Current action and preconditions to check: trajectory_clear

Your task: For each precondition in the list above, predict whether it will hold at this action.

Consider the current scene as observed from the mobile robot's camera, and analyze the predicted future states of all dynamic agents (e.g., people, animals, vehicles, or any moving entities) within the NEXT SECOND.

IMPORTANT: Only answer "very likely" if you are absolutely certain—based on strong, clear evidence—that a dynamic agent will violate the precondition in the predicted future state. Do NOT answer "very likely" for unlikely, ambiguous, or low-probability risks.

Ask yourself for each precondition: Is there a high probability, with clear and convincing evidence, that the predicted future states of any dynamic agent will interfere with the predicted future state of the currently executing action within the NEXT SECOND, causing that precondition to fail?

Assess the risk level based on these predictions. Use "likely" or "very likely" if motions create a clear risk of interference.

Use "neutral" or "improbable" if agents are nearby but their predicted paths are clearly diverging or non-conflicting.

Failure Risk Categories: "very improbable", "improbable", "neutral", "likely", "very likely"

Answer Format: Output ONLY the probability_of_failure value from these categories: "very improbable", "improbable", "neutral", "likely", "very likely"

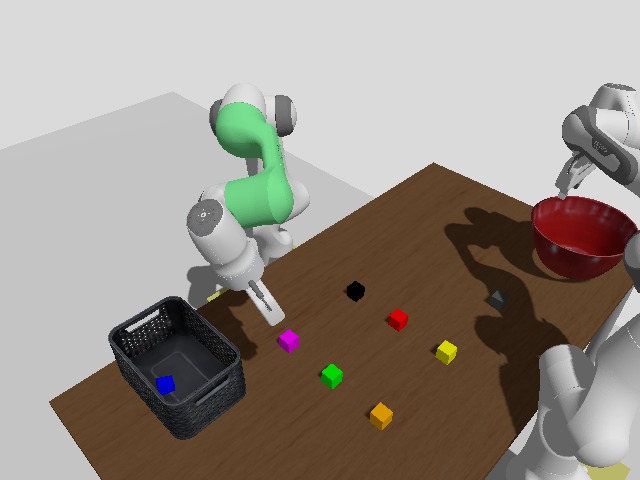

Answer: very improbable